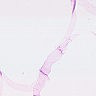
Metastatic tissue present: no